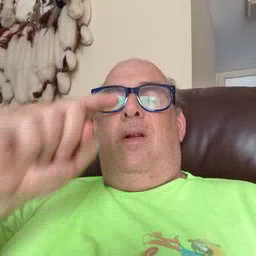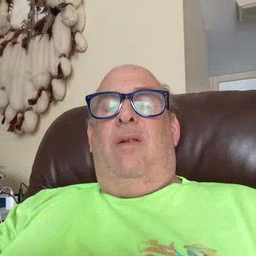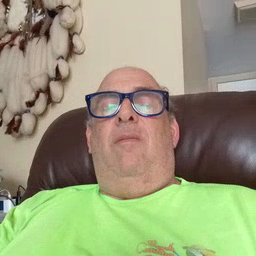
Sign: time